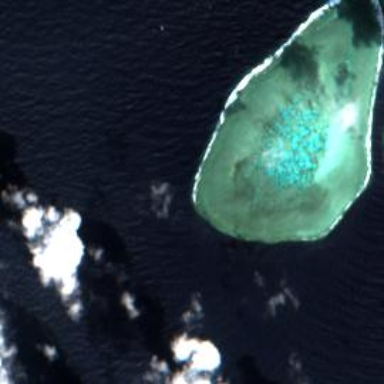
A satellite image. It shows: Beautiful reef in its natural habitat.